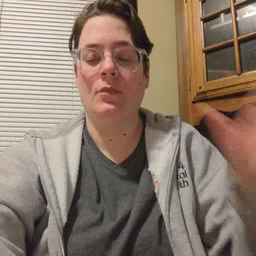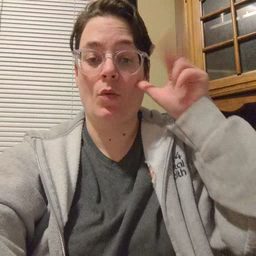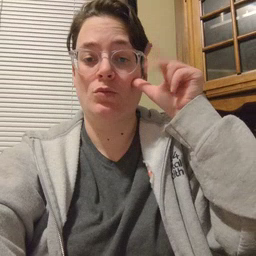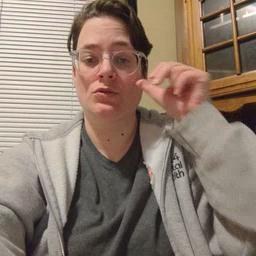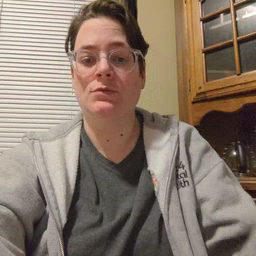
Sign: horse